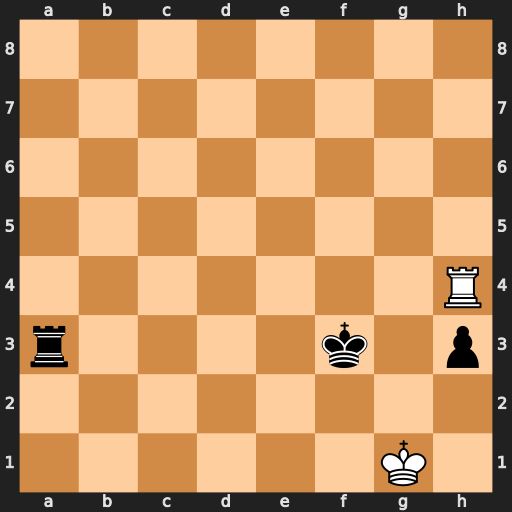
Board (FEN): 8/8/8/8/7R/r4k1p/8/6K1
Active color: w
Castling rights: -
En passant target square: -
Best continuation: Rxh3+ Ke4 Rxa3